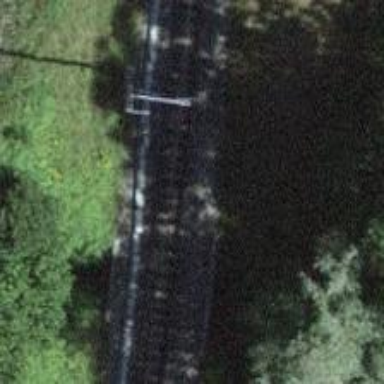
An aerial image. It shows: Single-track railway bridge with electrified contact line.